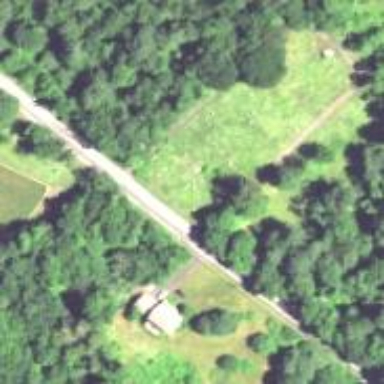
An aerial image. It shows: Cemetery.